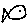
Label: fish